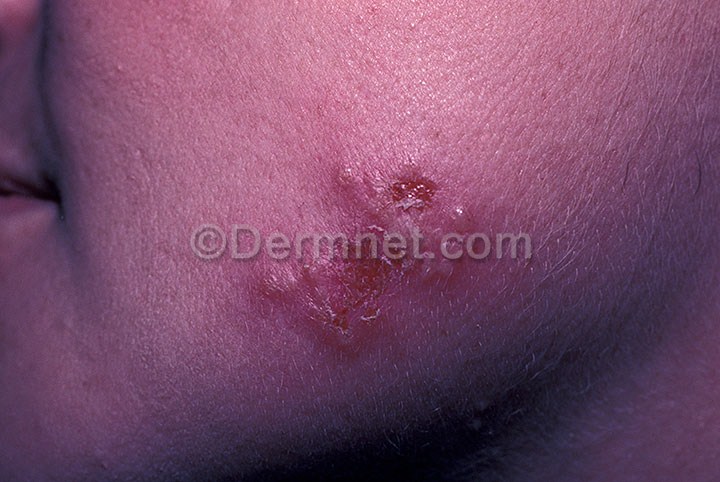
Disease: Warts Molluscum and other Viral Infections